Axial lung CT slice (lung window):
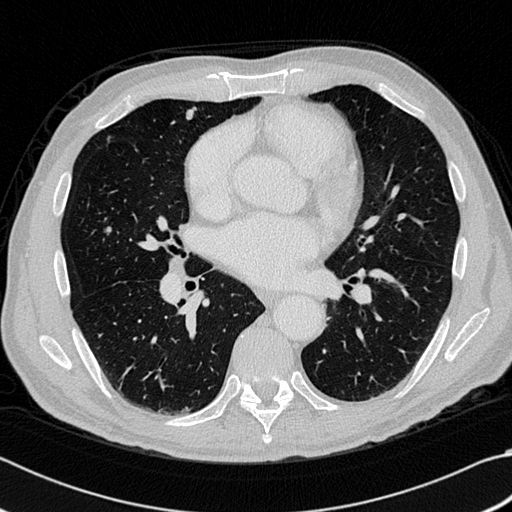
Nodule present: yes
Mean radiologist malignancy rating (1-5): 3